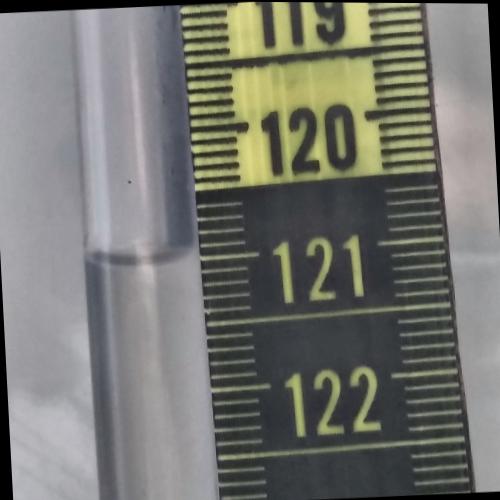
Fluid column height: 121.0 cm